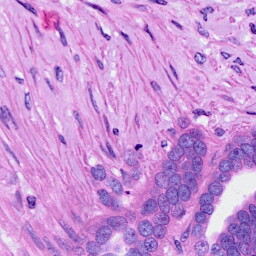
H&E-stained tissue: Ovarian